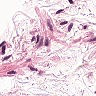
Metastatic tissue present: no